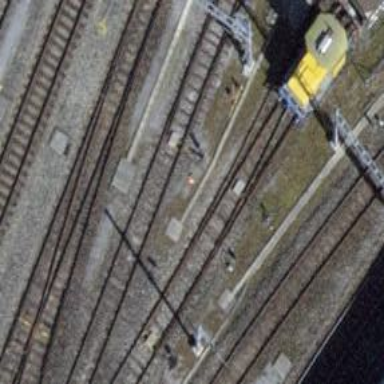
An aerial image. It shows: Rail yard with electrified contact lines for the trains.